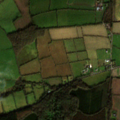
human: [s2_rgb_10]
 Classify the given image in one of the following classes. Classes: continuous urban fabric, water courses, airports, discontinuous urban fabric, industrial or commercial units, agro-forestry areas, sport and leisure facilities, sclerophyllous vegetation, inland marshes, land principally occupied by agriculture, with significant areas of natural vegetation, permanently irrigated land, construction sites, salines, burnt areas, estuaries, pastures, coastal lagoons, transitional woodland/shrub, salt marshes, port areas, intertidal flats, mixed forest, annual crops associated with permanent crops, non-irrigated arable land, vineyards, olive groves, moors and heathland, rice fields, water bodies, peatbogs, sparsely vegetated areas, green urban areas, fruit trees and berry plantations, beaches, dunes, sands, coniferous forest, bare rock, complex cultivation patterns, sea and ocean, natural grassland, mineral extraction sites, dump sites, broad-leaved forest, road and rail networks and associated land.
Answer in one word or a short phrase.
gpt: dump sites, non-irrigated arable land, pastures, mixed forest